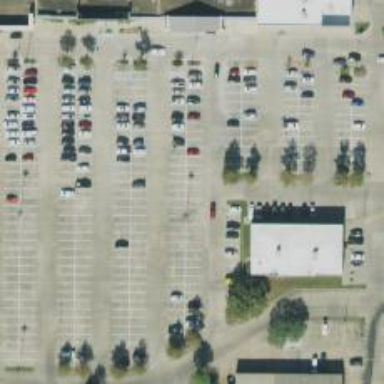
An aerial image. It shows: Parking space.